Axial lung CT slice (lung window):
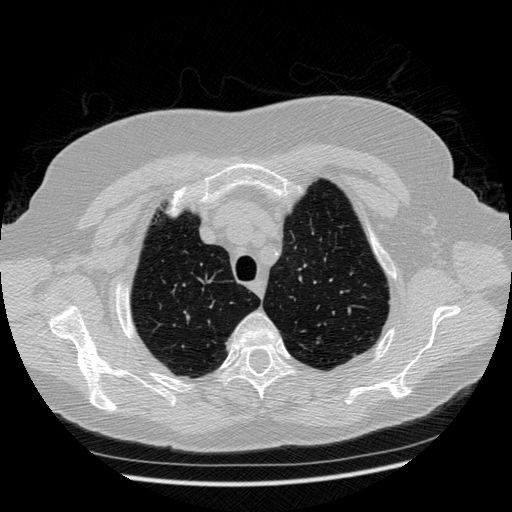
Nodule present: no